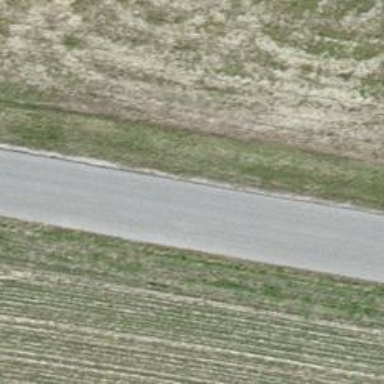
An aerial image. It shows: Unclassified road with asphalt surface.